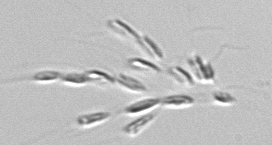
Label: Dinobryon